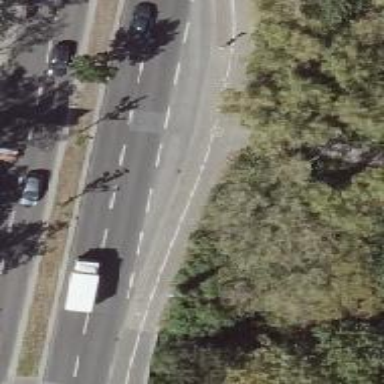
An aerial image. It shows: Footway.